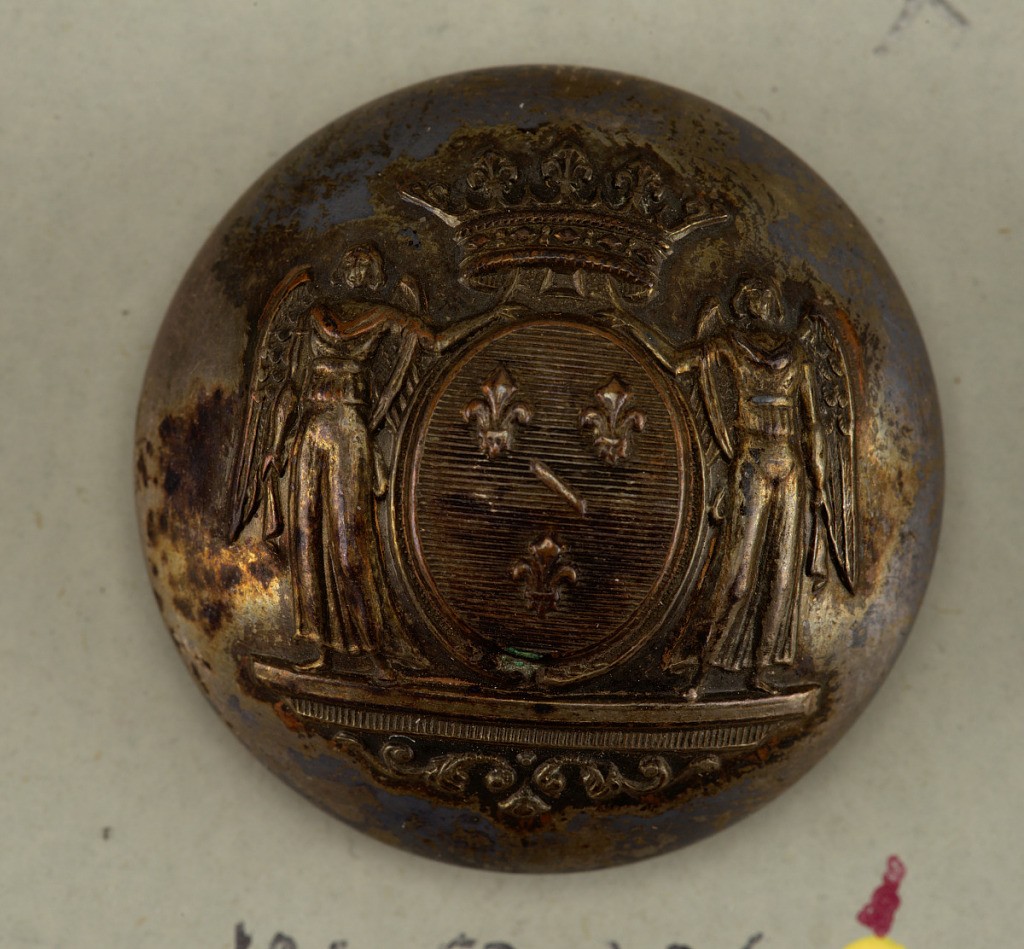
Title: Button
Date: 1801–25
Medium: Copper, silver plated, brass
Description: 1931-59-126: Circular, convex button with coat of arms showing ...